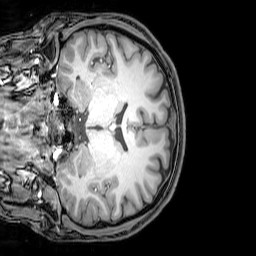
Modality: T1w
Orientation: coronal
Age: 22
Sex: male
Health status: healthy
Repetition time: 0.081 s
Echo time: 0.037 s